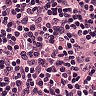
Metastatic tissue present: no